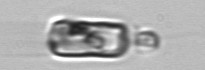
Label: Guinardia_delicatula